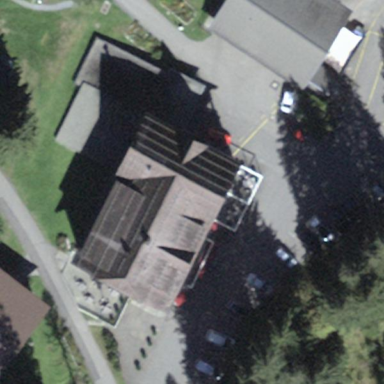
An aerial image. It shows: Restaurant and hotel building.